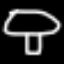
Label: mushroom